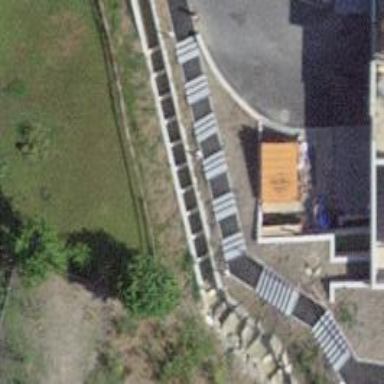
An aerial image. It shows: Set of steps on the road.